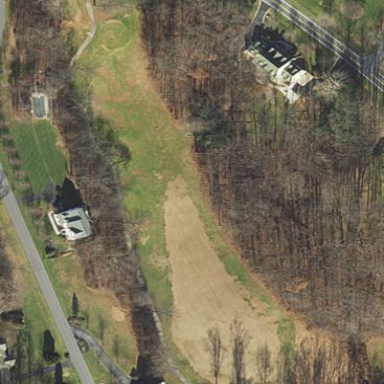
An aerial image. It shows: Grassy golf fairway.